Brain MRI, t1w sequence, axial 2D slice.
Patient: age 44, sex F, weight 96 kg, height 1.95 m
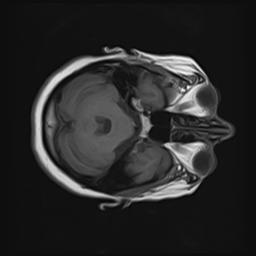